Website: apple
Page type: store-pickup
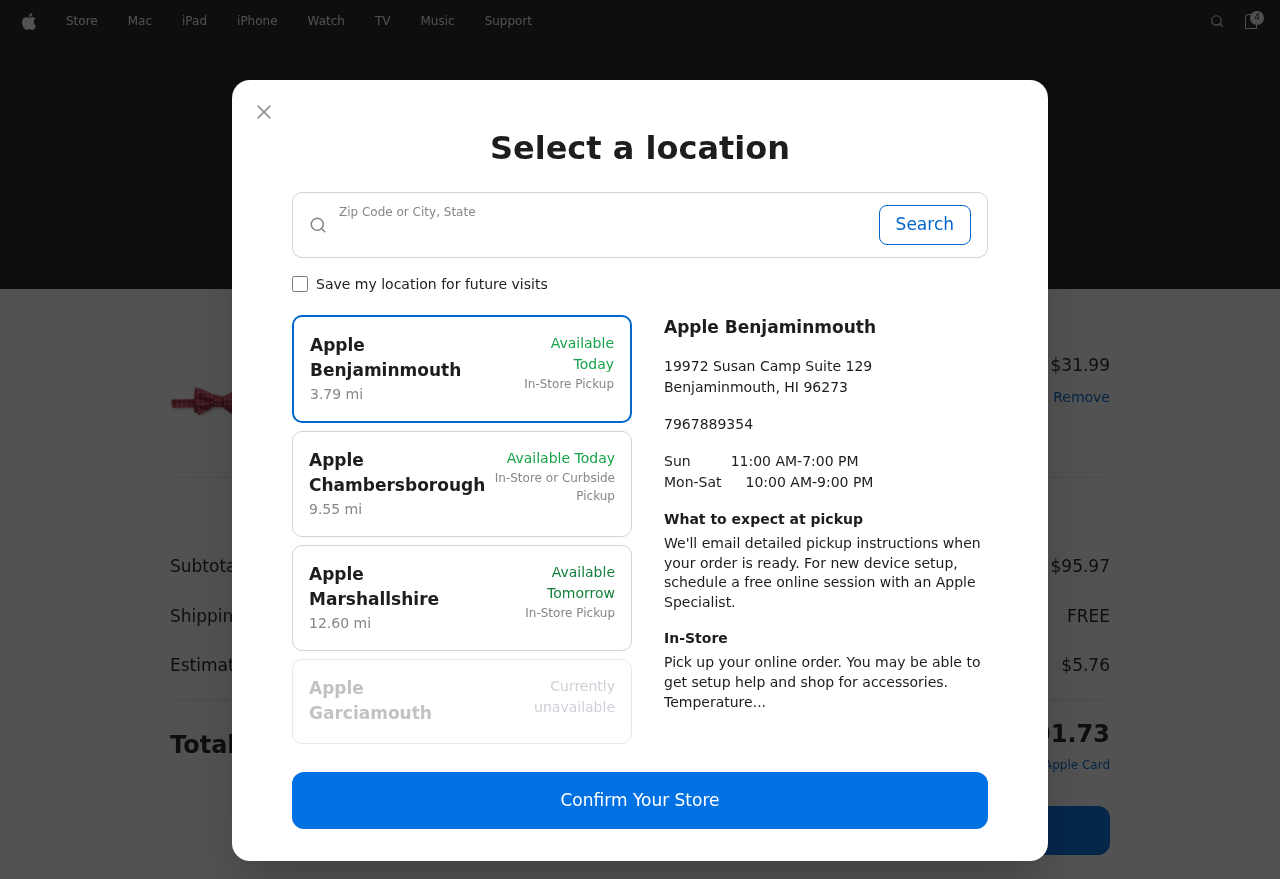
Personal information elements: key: PII_CITY_STATE
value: Kathleentown, HI
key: PII_LOCATION1_CITY
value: Apple Benjaminmouth
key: PII_LOCATION1_CITY_STATE_ZIP
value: Benjaminmouth, HI 96273
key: PII_LOCATION1_STREET
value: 19972 Susan Camp Suite 129
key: PII_LOCATION2_CITY
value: Apple Chambersborough
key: PII_LOCATION3_CITY
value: Apple Marshallshire
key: PII_LOCATION4_CITY
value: Apple Garciamouth
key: PII_PHONE
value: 7967889354
Product elements: key: PRODUCT1_NAME
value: Franklin Tailored Men's Light Flower Bow Tie, Red
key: PRODUCT1_PRICE
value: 31.99
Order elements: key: ORDER_NUM_ITEMS
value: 4
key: ORDER_TOTAL
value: $101.73
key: ORDER_SUBTOTAL
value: $95.97
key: ORDER_SHIPPING_COST
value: FREE
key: ORDER_TAX
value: $5.76
Search elements: key: SEARCH_CITY_STATE
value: Kathleentown, HI